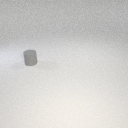
small gray rubber cylinder